Field crop: maize
Growth stage: 2
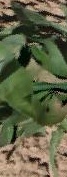
Species: maize